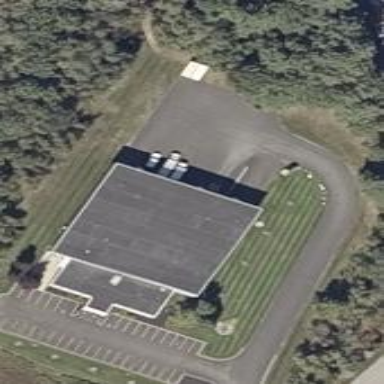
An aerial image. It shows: Commercial building with flat roof.